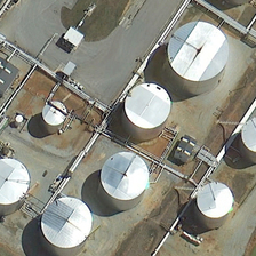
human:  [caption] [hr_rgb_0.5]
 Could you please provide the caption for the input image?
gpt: It is brown and gray land, white buildings and pipes.

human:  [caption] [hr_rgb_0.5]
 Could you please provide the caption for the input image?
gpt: It is a piece of brown and gray land, white buildings and pipes.

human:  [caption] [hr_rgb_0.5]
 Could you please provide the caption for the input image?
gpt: It is brown-gray ground, white buildings and pipes.

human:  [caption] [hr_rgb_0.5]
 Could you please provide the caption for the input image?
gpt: It is brown and gray soil, white buildings and pipes.

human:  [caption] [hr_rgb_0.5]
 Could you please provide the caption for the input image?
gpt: Brown and gray land, white buildings and pipes.